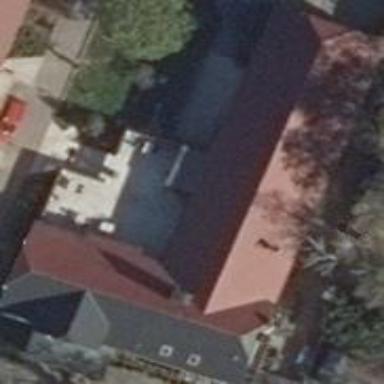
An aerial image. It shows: Part of building is shown in the image.